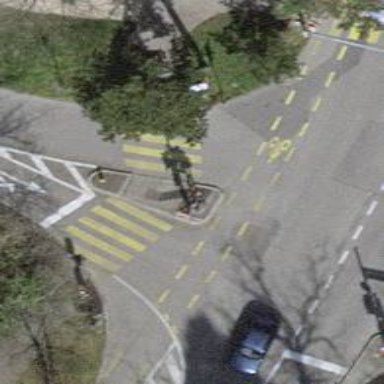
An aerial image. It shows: Crossing with traffic signals.